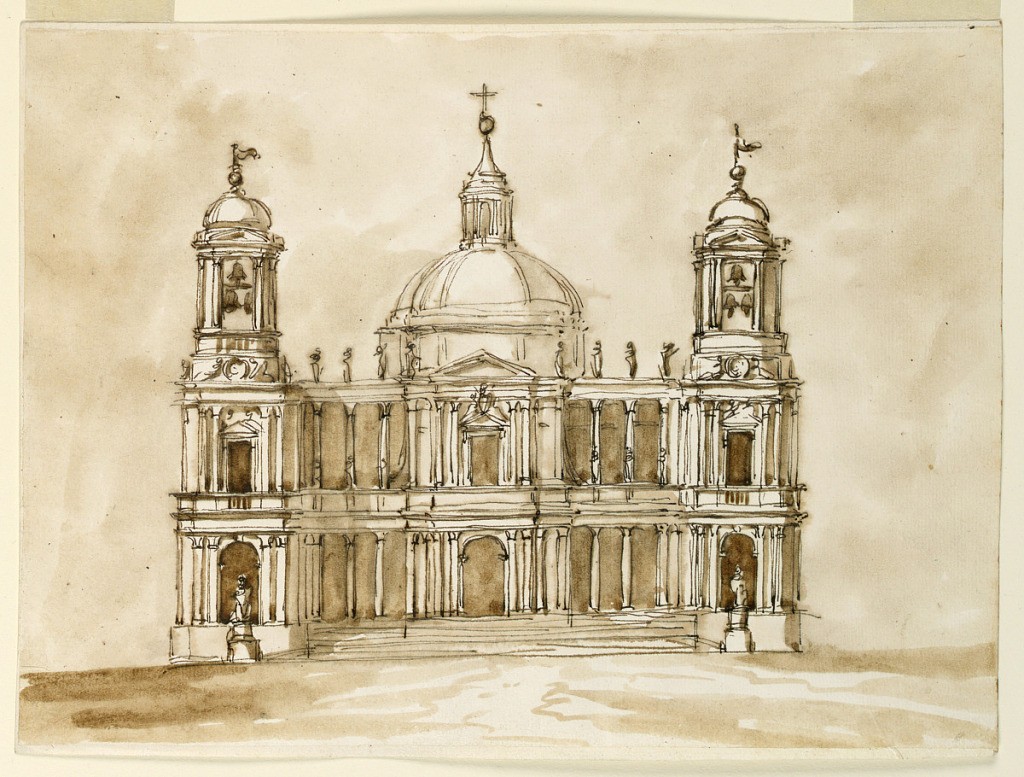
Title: Elevation of a church
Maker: Giuseppe Barberi, Italian, 1746–1809
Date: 1746-1809
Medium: Pen and brown ink (bistre), brush and brown wash, red ink on lined off-white laid paper
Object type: Drawing
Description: The facade has two stories, and is flanked by two projecting steeples of three stories. In front of the center of the arcades, forming the ground floors of the steeples, stand pedestals with statues. The corners of the lowest of the steps. leading up to the church are beside the pedestal. The central parts of the stories of the facade are a gateway and a window, respectively. Laterally are arcades, each section having three intercolumniations. A dome rises in the center. Colored background.